Field crop: tomato
Growth stage: 1
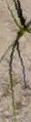
Species: cyperus